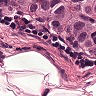
Metastatic tissue present: yes